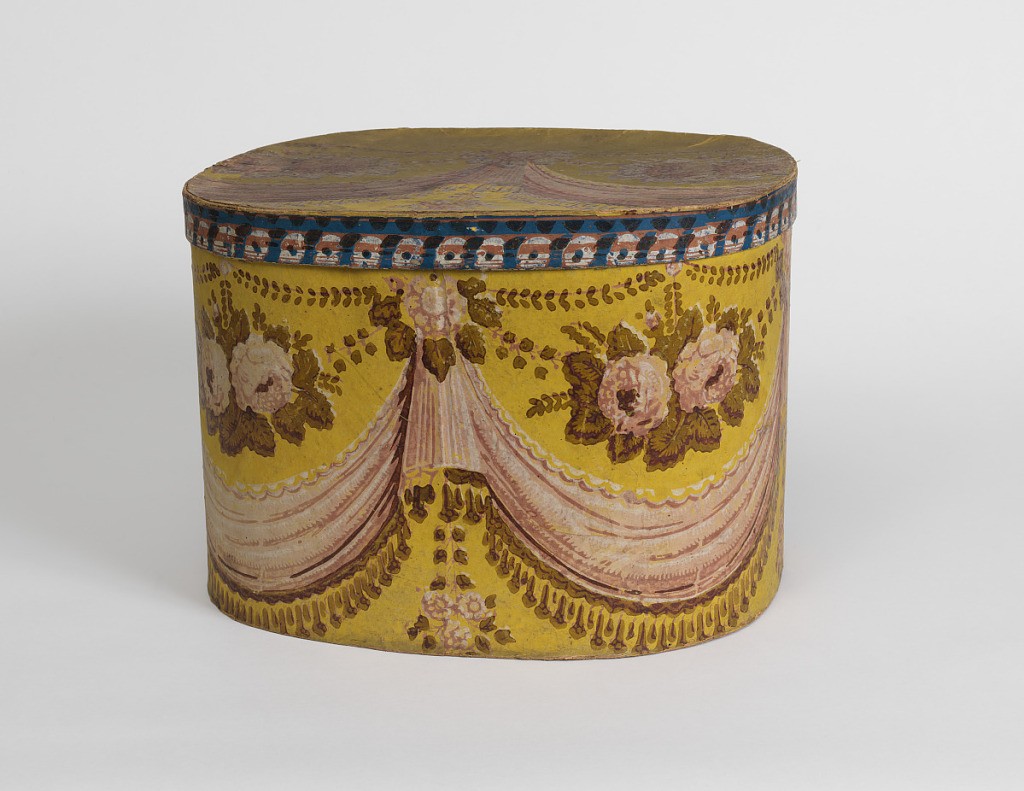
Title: Bandbox
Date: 1830
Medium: Block printed on handmade paper, pasteboard support
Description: Conventional design of flowers and drapery festoons in pink, olive and white on yellow field.